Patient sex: M
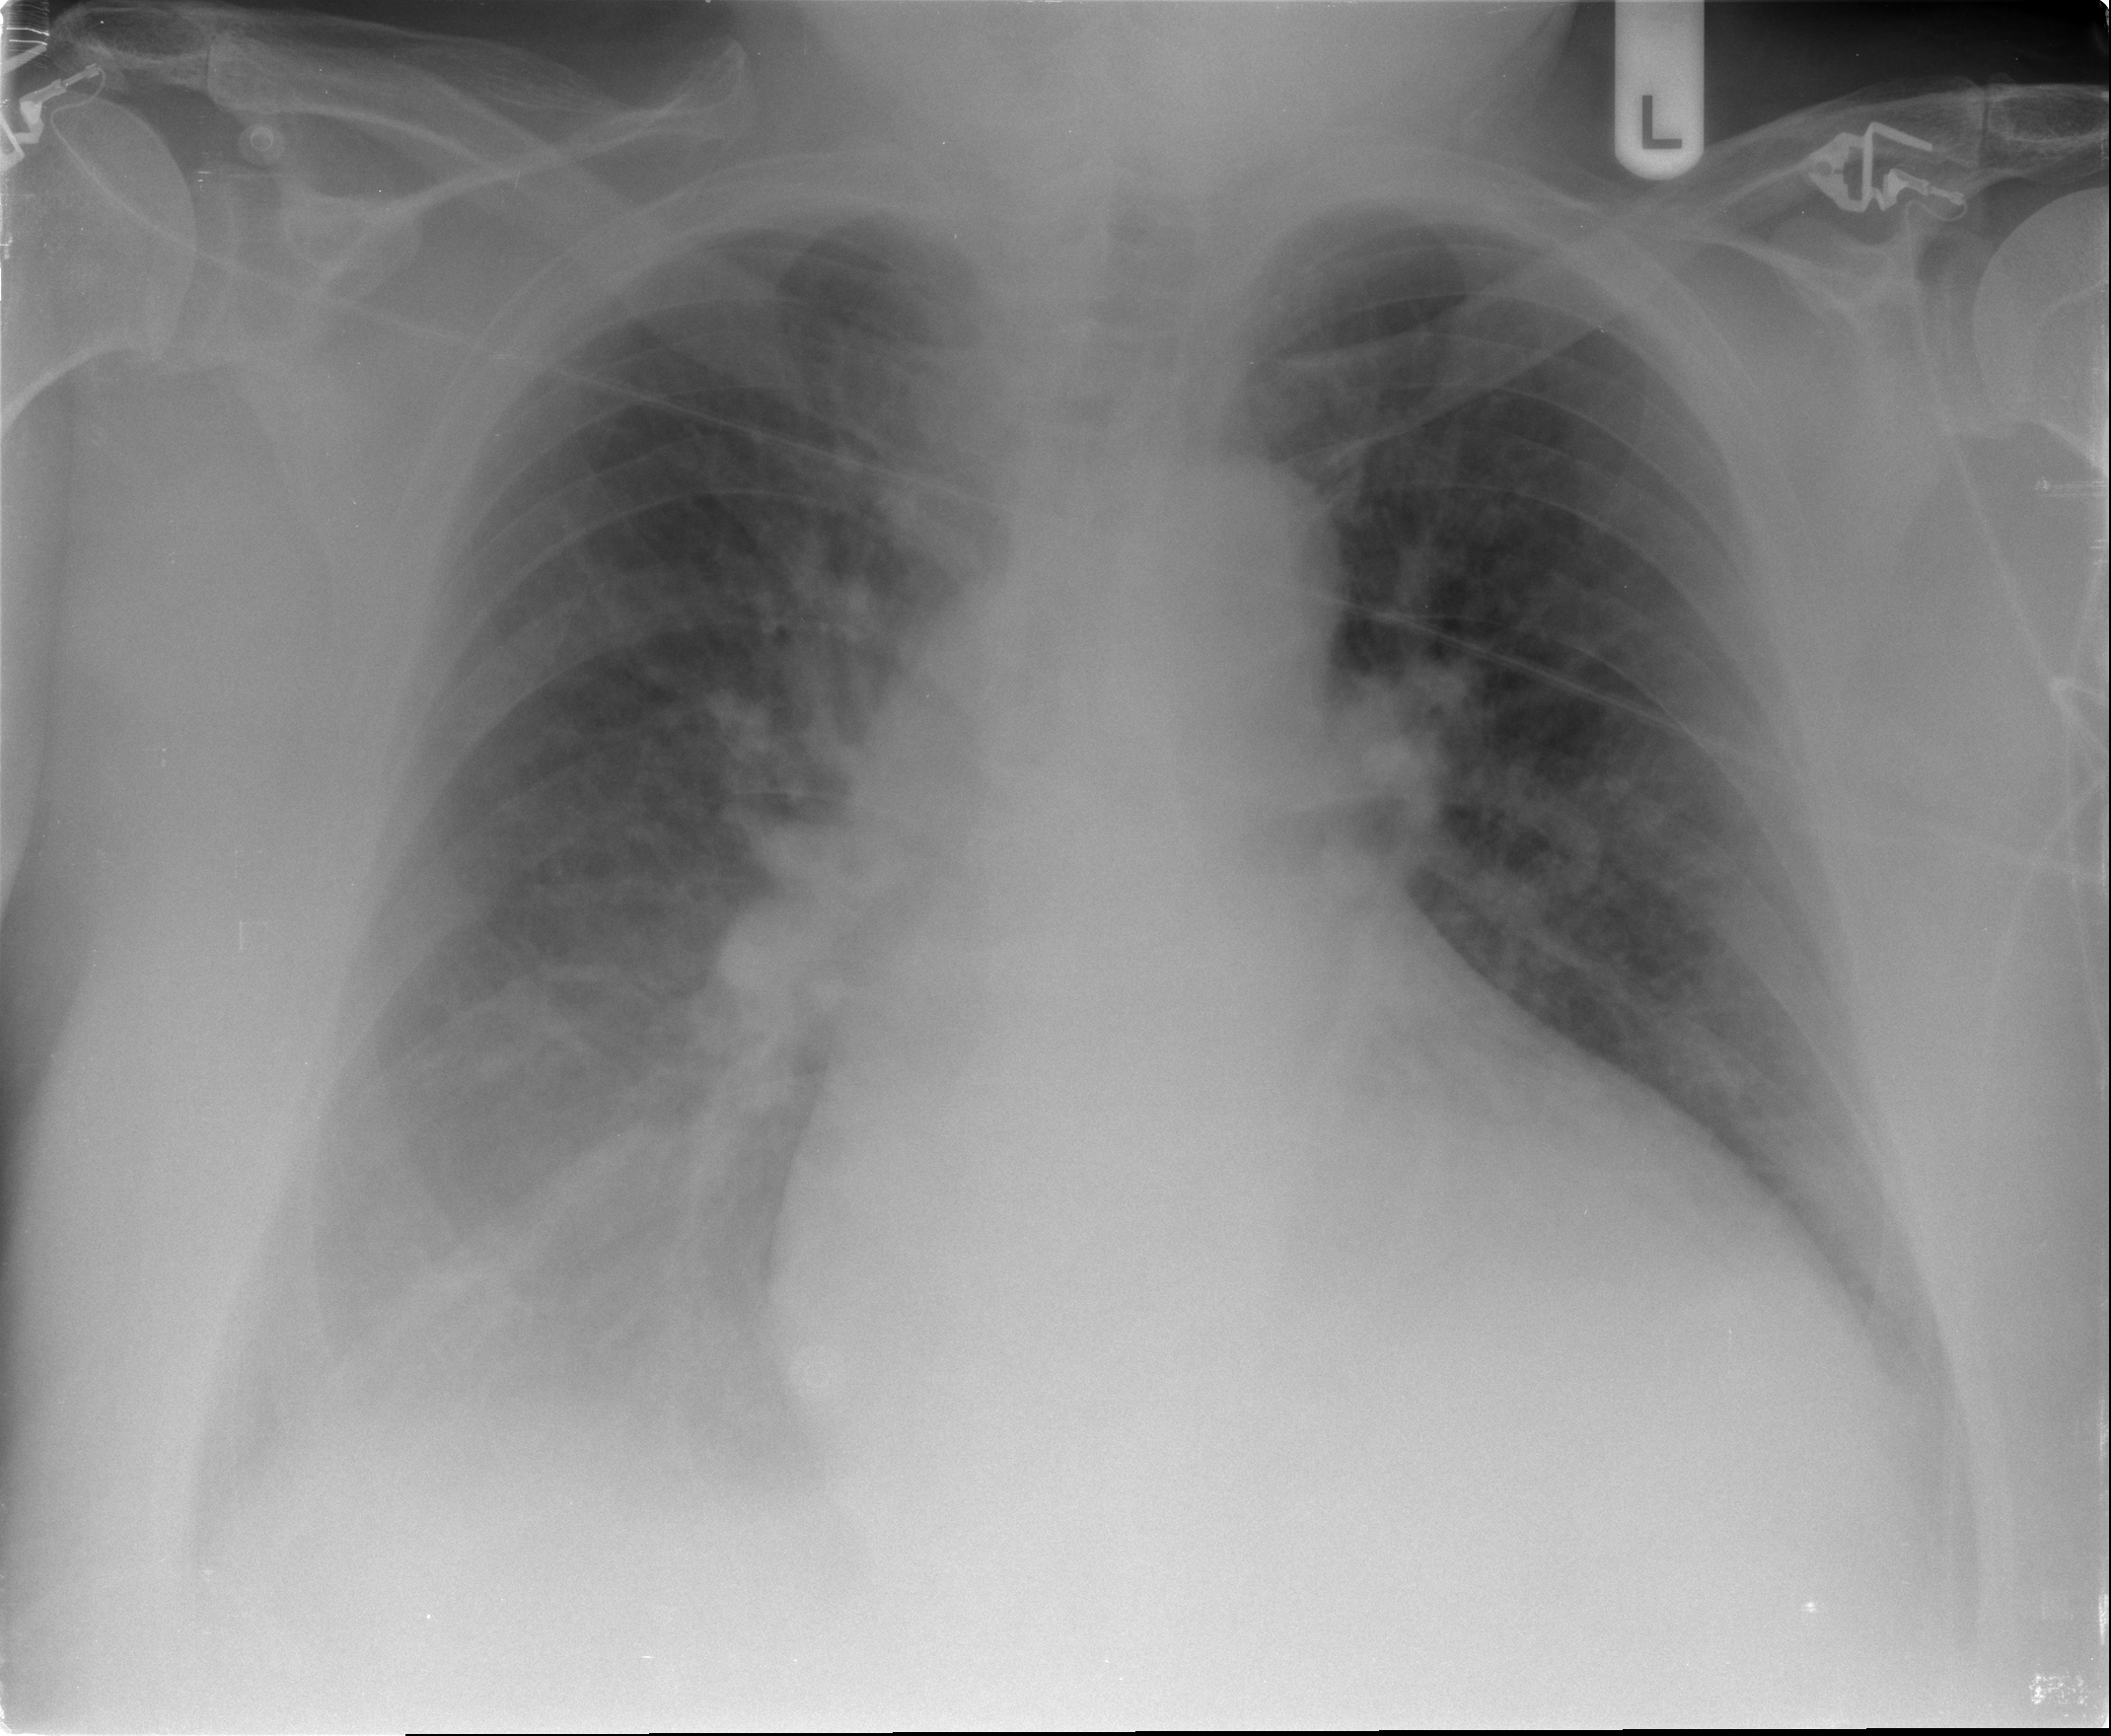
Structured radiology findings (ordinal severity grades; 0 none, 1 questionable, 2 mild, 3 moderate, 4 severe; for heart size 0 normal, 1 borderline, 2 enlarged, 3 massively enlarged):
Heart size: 2
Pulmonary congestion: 3
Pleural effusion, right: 3
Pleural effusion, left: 2
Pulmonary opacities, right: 0
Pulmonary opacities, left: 0
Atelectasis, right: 2
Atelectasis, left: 0